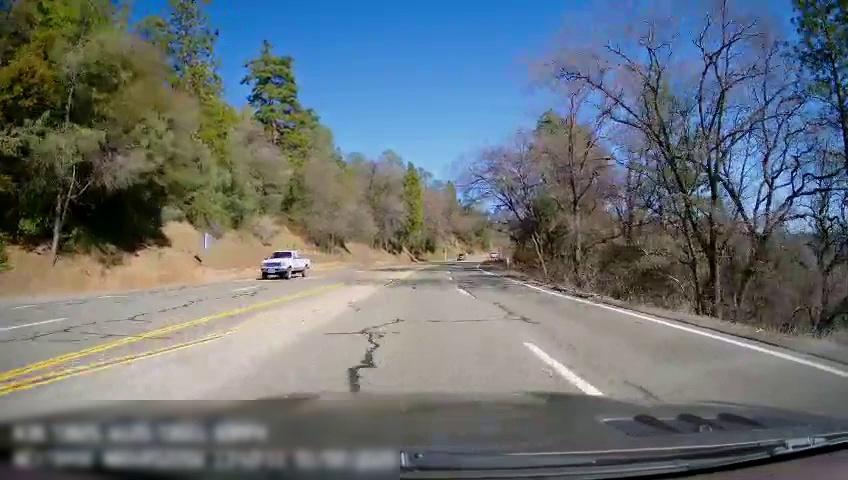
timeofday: Day
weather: Sunny
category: Drivable Space
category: Vehicles | Truck
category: Lanes | Opposite Lane
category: Lanes | Opposite Lane
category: Lanes | Current Lane
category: Lanes | Alternate Lane
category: Lanes | Current Lane
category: Lanes | Alternate Lane
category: Lanes | Opposite Lane
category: Lanes | Opposite Lane